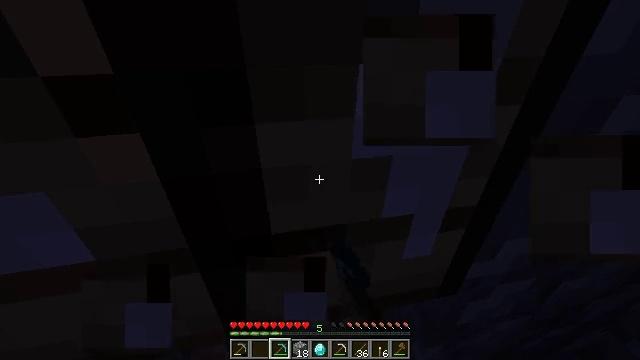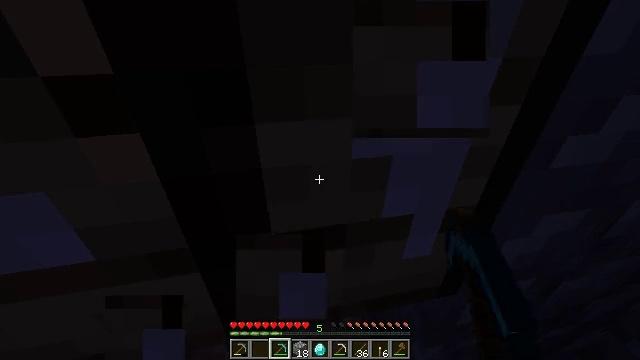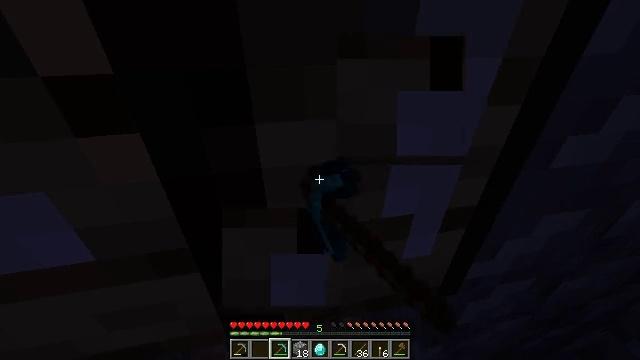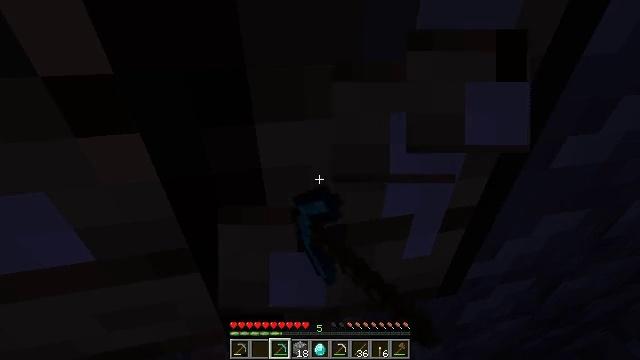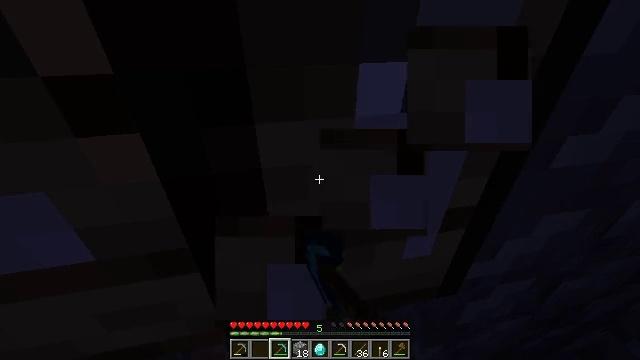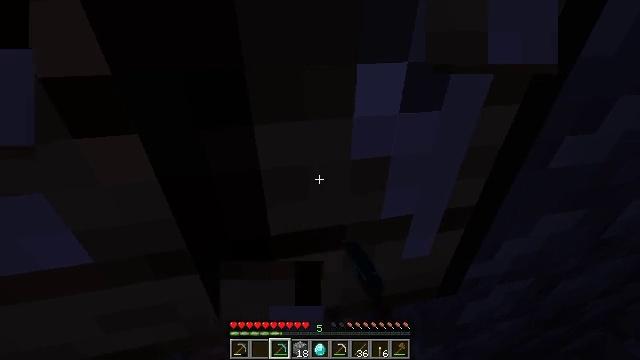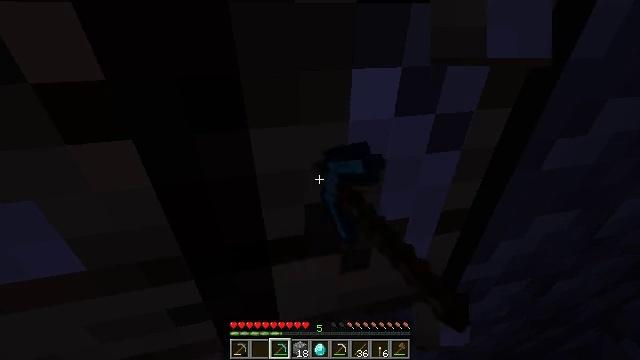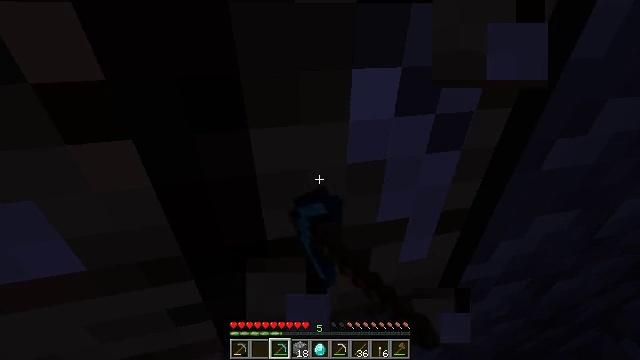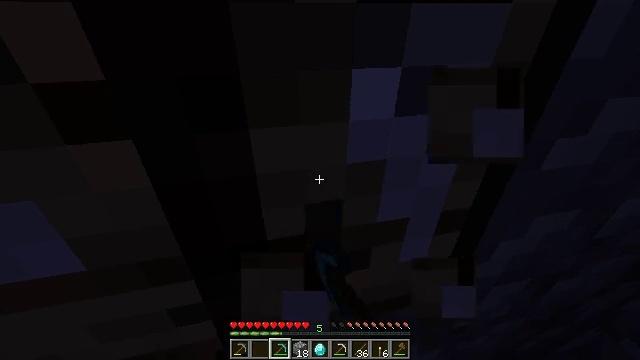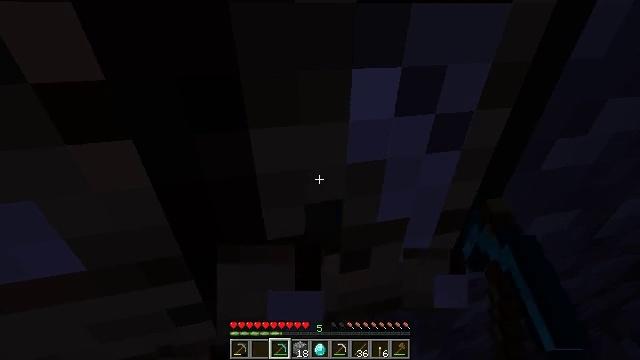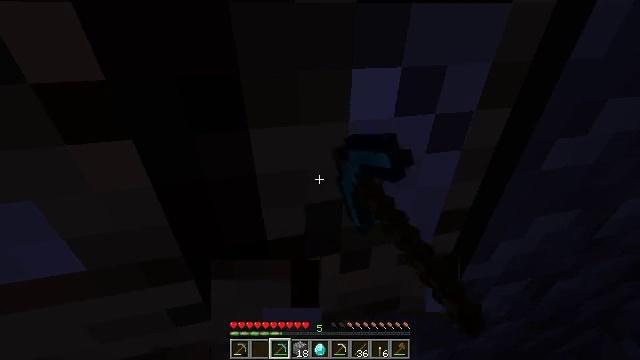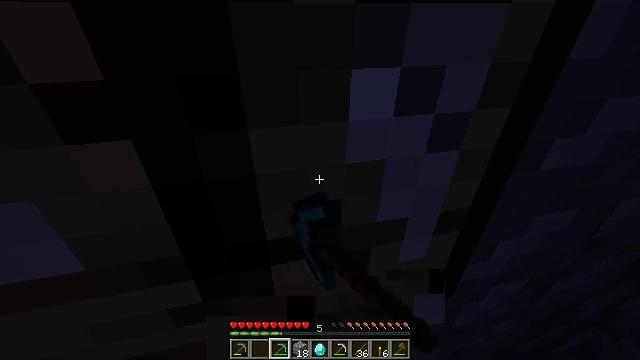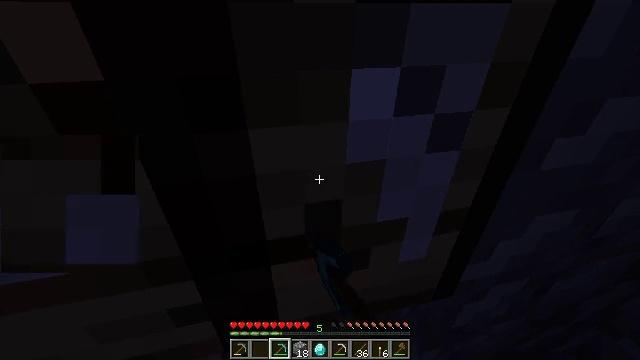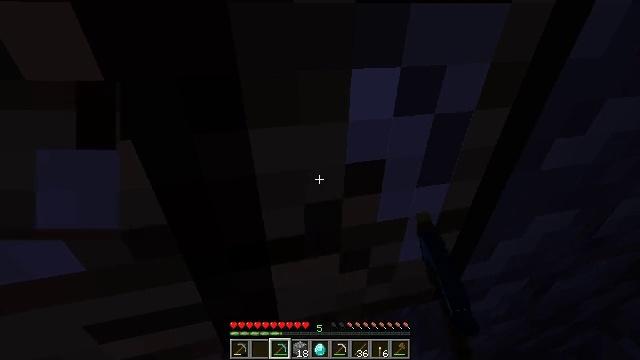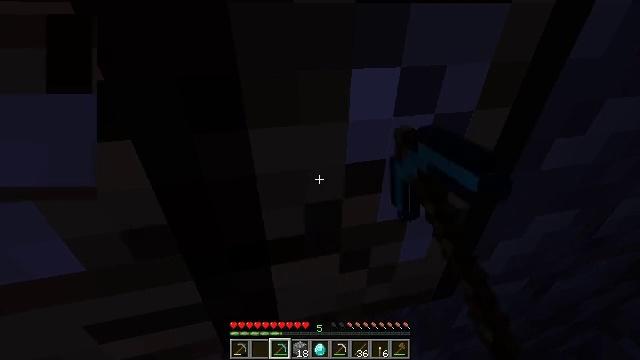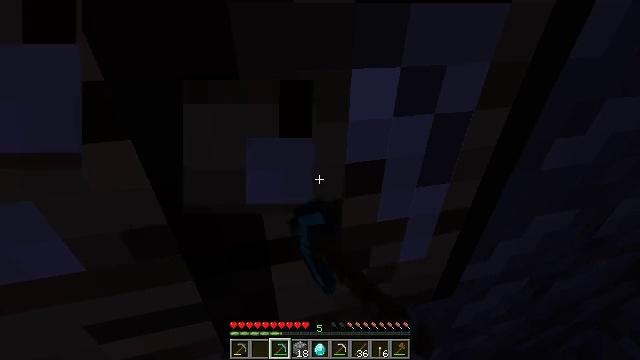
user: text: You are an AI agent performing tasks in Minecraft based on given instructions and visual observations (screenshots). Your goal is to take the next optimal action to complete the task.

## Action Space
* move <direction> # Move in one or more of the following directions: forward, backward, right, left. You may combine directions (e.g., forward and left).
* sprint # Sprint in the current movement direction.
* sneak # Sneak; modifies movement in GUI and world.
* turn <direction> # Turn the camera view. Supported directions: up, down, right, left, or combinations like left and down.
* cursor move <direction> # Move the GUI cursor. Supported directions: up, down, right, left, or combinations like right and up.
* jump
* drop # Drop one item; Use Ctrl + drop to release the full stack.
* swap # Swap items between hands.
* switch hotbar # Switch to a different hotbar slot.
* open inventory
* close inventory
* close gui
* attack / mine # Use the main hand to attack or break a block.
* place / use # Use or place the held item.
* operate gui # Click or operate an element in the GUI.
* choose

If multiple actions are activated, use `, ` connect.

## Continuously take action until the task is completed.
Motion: motion action
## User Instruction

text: Mine block crafting table.
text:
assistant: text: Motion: attack / mine
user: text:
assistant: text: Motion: attack / mine
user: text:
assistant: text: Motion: attack / mine
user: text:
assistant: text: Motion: attack / mine
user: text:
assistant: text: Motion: attack / mine
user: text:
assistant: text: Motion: turn right, attack / mine
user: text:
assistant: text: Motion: attack / mine
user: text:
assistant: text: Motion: attack / mine
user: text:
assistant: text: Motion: attack / mine
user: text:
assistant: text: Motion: attack / mine
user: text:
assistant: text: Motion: attack / mine
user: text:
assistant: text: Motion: attack / mine
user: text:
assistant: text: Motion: attack / mine
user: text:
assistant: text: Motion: attack / mine
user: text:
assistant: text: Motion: attack / mine
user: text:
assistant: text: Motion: attack / mine
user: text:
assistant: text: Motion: attack / mine
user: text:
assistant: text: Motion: attack / mine
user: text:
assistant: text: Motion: attack / mine
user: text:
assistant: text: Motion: attack / mine
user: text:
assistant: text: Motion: attack / mine
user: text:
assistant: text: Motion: attack / mine
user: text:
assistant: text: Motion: attack / mine
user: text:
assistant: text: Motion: attack / mine
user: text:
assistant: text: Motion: attack / mine
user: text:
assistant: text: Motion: attack / mine
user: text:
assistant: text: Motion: attack / mine
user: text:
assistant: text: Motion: attack / mine
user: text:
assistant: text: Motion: attack / mine
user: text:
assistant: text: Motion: attack / mine